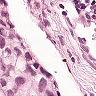
Metastatic tissue present: yes